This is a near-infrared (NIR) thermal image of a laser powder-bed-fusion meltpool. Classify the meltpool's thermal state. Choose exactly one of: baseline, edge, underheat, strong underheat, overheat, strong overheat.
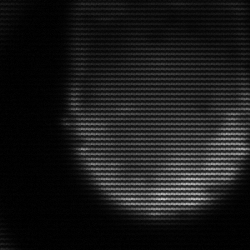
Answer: edge